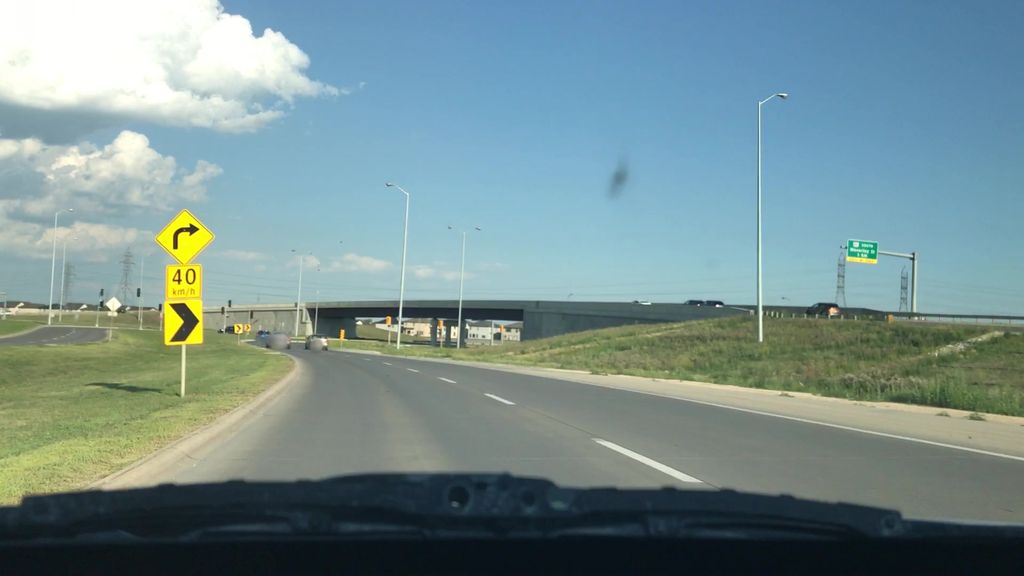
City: winnipeg